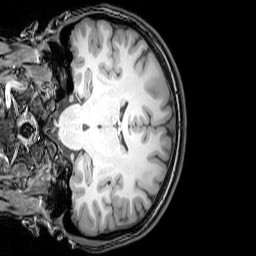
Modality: T1w
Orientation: coronal
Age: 22
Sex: female
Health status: healthy
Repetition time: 0.081 s
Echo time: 0.037 s